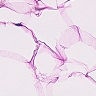
Metastatic tissue present: no